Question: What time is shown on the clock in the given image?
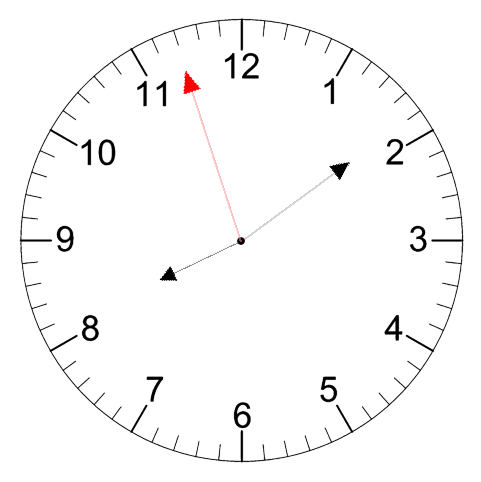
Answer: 08:08:57